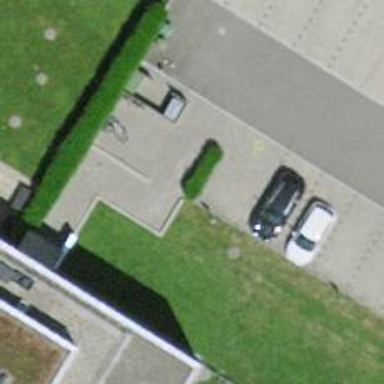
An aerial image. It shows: Hedge acting as barrier.